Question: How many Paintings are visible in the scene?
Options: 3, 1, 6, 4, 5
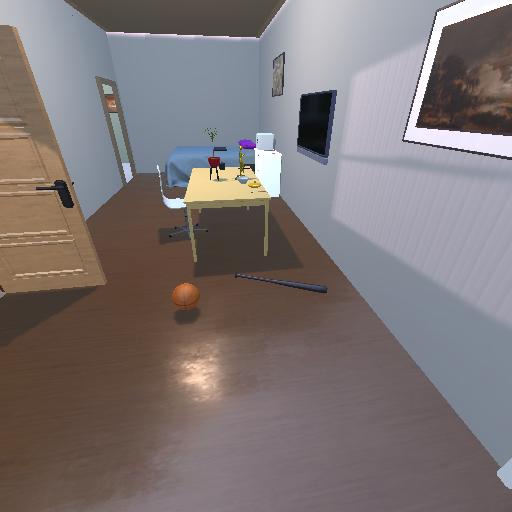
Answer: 3